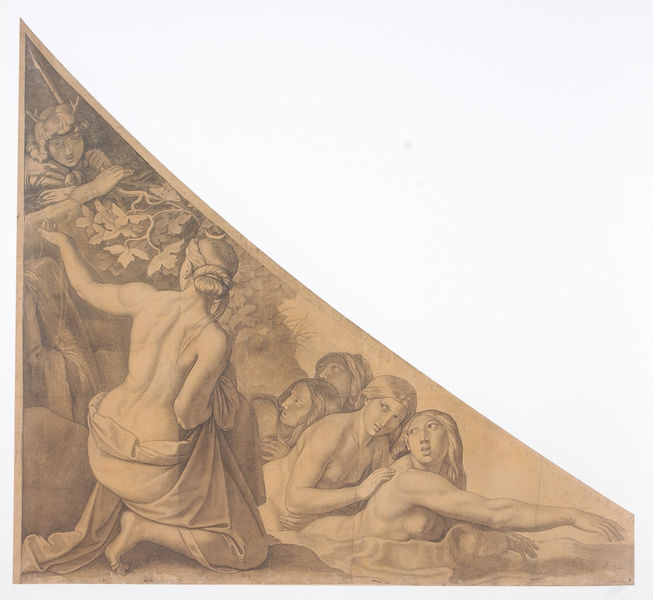
Titel: Artemis und Aktaion
Künstler: Peter Cornelius
Standort: Berlin
Institution: Alte Nationalgalerie
Schlagwörter: akt, baum, blätter, dunkel, felsen, fuß, gruppe, hand, körper, laub, mann, nackt, schatten, wasser, weiß, baden, badende, dreieck, frauen, mädchen, see, ausschnitt, braun, brust, busen, frau, frisur, haar, hell, licht, rücken, zeichnung, blick, tuch, jung, arm, blicke, falten, knoten, stein, erde, natur, busch, gewand, haare, mantel, stoff, tücher, blatt, pflanze, pflanzen, asudruck, rechts, schultern, wasserfall, ranken, trauben, taille, brüste, dutt, rückenansicht, papier, ecke, frauenakt, liegen, bogen, beobachten, zuschauer, fels, mauer, grafik, sepia, romantik, angst, lanze, wein, weiblich, zopf, detail, muskeln, wandgemälde, faltenwurf, halbakt, junge, liegend, waden, nazarener, oben, unten, haarknoten, leiber, laviert, erschrecken, knabe, zweig, rückenakt, rückenfigur, wirbelsäule, mondsichel, schraffur, knien, fliehen, furcht, bleistift, allegorie, entwurf, mythologie, zwickel, bleistiftzeichnung, ranke, halbkreis, karton, rückansicht, jüngling, sandstein, götter, teufel, faun, halb, pan, sage, kniend, nymphen, knieende, griechenland, ahorn, weinlaub, speer, hörner, traube, weinblätter, femme, reben, vorlage, geweih, ackt, psyche, format, hörnchen, diana, diane, attribut, weinranke, vorzeichnung, asser, quelle, rückfigur, cornelius, aufforderung, entkommen, bachus, romantiker, arthemis, badenw, biusen, einladen, freskenentwurf, geciht, naze, sartyr, trabantenbild, vierges, nymphe, gehörnter, zwicke, actéon